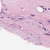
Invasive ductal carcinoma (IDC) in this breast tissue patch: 0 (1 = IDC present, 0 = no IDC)